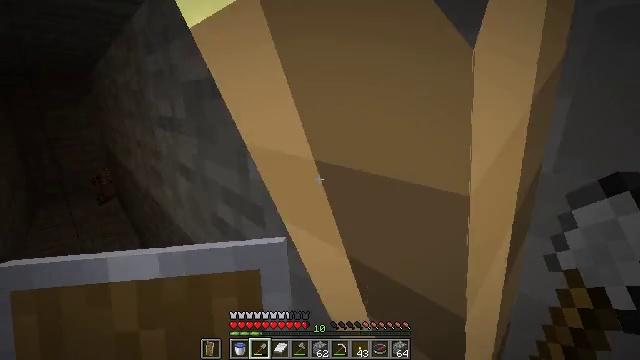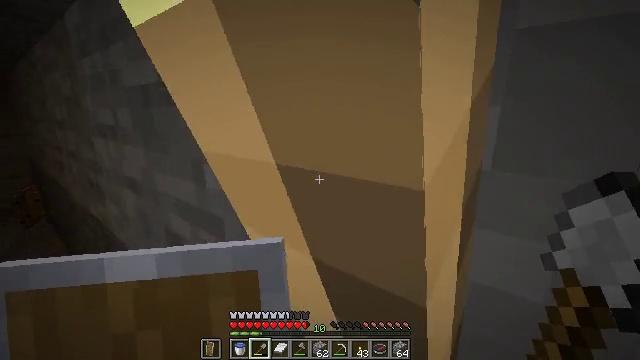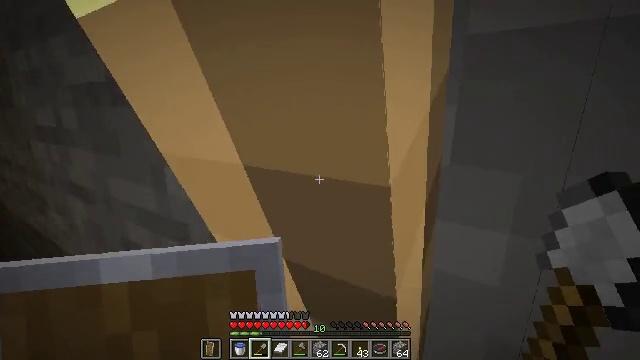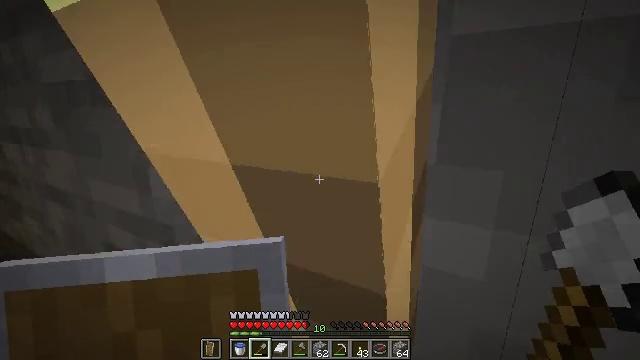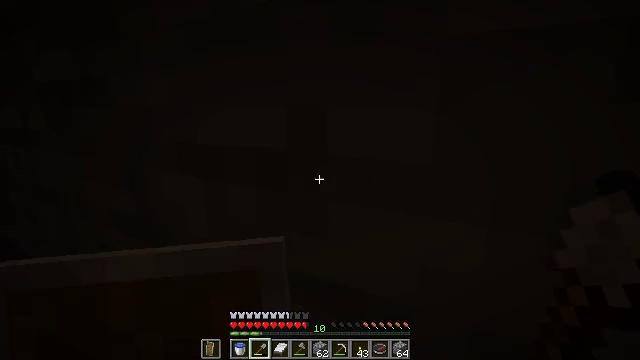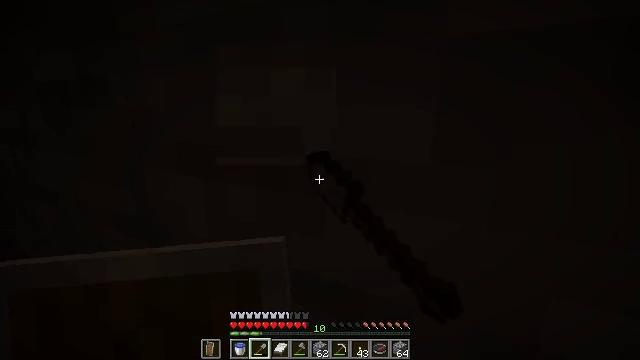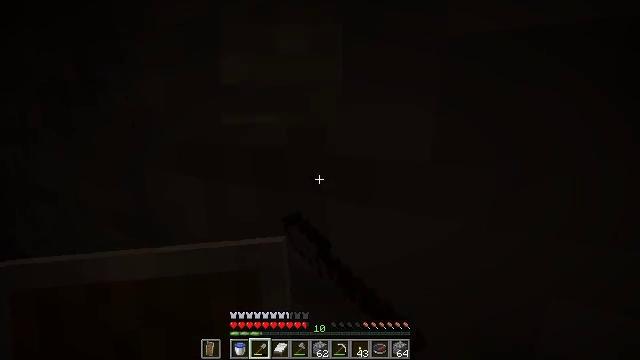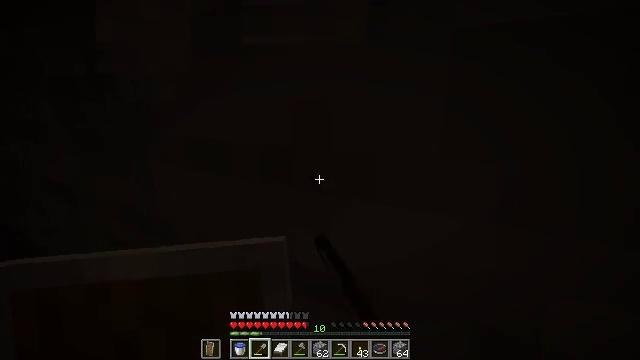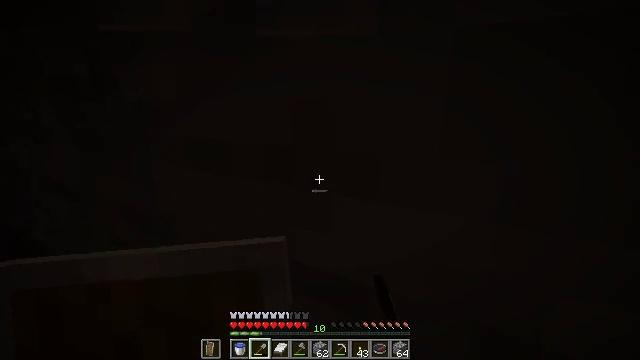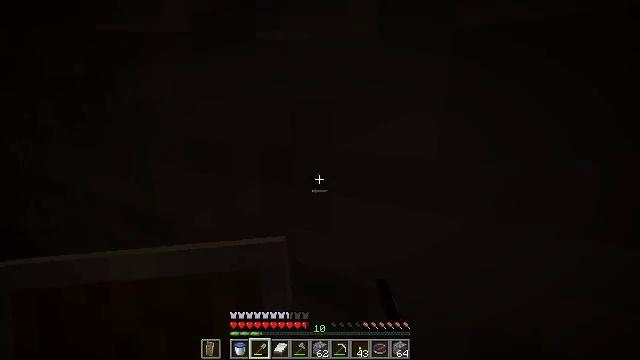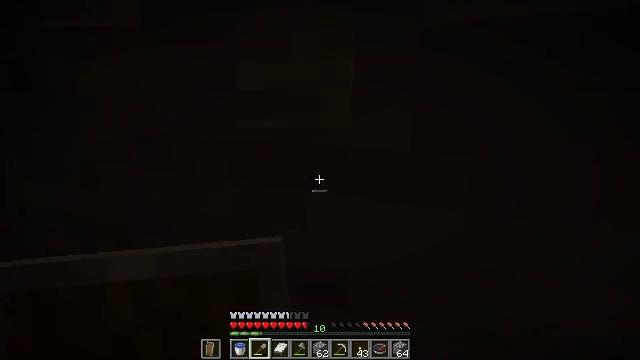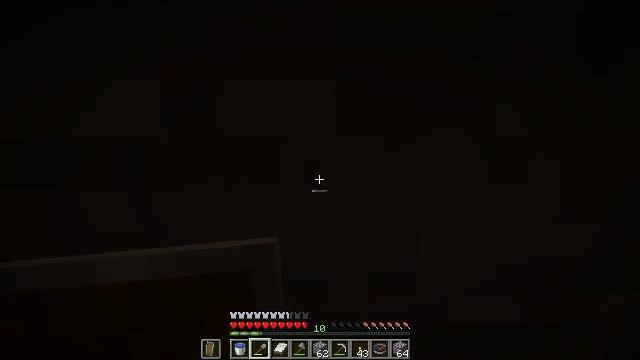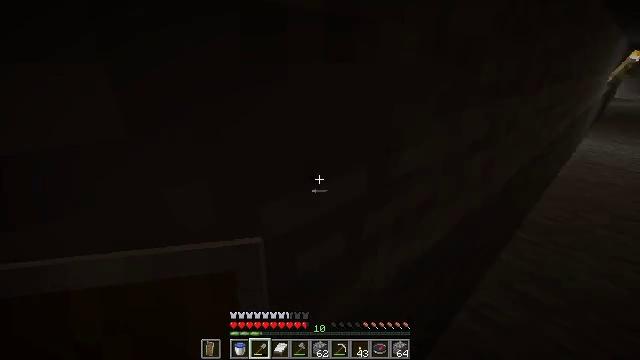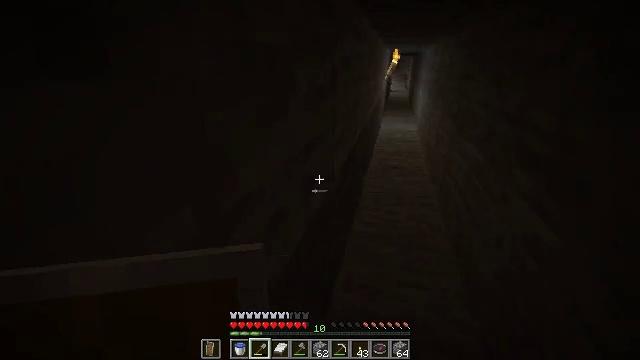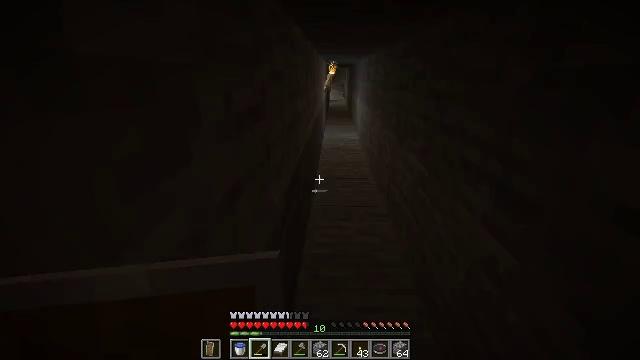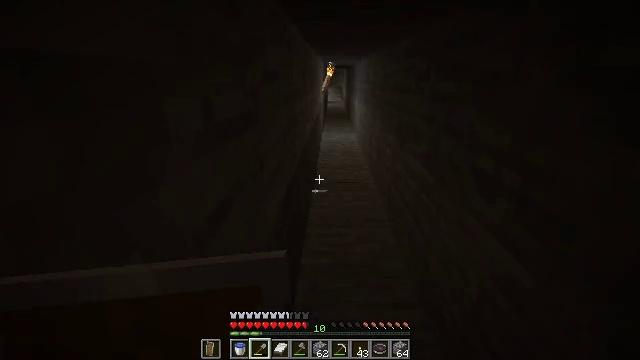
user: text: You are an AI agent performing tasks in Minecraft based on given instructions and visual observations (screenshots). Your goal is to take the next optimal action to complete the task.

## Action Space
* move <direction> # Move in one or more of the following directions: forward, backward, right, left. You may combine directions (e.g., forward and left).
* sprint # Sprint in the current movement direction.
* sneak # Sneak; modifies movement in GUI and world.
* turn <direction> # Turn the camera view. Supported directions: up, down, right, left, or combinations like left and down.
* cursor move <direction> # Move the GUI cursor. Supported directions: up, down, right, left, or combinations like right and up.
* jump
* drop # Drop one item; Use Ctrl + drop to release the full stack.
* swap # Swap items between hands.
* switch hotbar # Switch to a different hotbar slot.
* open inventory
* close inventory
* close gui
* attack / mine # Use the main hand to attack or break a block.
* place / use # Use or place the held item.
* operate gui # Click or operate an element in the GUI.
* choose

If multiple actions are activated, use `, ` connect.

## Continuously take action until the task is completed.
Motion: motion action
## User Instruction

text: Mine the wall torch to remove it.
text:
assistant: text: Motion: turn right and up
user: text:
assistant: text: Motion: turn right
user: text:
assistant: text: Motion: turn right
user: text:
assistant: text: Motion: attack / mine
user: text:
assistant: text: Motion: attack / mine
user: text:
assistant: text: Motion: attack / mine
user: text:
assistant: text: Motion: turn left, attack / mine
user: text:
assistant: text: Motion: no_op
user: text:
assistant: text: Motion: no_op
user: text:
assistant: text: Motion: move forward, turn right and down
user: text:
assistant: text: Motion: move forward, turn right and down
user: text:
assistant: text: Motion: move forward, turn right and down
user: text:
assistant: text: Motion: move forward, turn right
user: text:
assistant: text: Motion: move forward, turn right and up
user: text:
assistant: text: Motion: move forward
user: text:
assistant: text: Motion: move forward, turn left
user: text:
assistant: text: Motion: move forward, turn up
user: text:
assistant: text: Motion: move forward, turn up
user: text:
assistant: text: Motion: move forward, turn up
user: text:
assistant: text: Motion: move forward, turn up
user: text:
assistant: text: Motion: move forward, turn left
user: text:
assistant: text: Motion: move forward
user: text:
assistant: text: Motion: move forward, turn right
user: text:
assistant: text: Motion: move forward, turn right
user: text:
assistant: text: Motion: move forward
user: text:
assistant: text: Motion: move forward
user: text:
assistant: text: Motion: move forward
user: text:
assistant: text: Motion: move forward
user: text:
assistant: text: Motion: move forward
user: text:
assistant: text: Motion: move forward